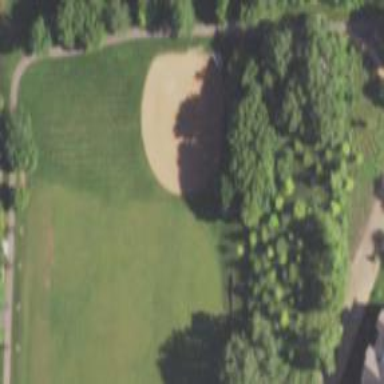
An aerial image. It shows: Baseball pitch for leisure land activities.